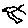
Label: bird